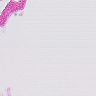
Metastatic tissue present: no